Field crop: maize
Growth stage: 2
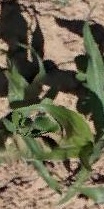
Species: maize